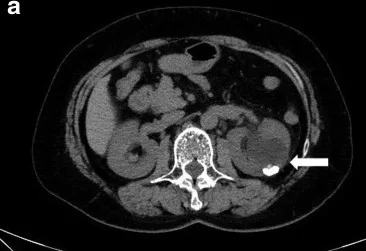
CT image at the time of visiting our hospital. (a) Plain CT image revealed a cystic lesion at the upper pole of the left kidney with apparent mural calcification posteriorly (arrow).
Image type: radiology (ct)